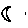
Label: moon